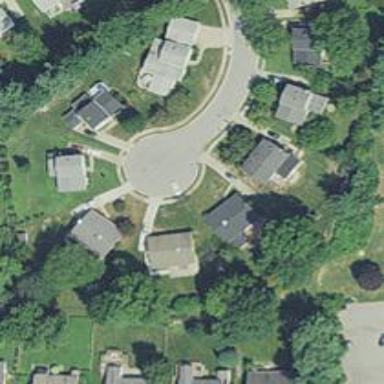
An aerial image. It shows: Circle-shaped turning circle on the road.